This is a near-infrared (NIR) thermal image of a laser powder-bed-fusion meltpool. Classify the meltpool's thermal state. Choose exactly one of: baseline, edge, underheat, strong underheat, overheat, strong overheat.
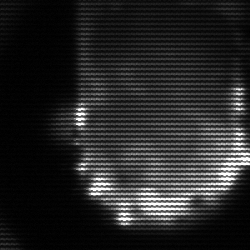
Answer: baseline